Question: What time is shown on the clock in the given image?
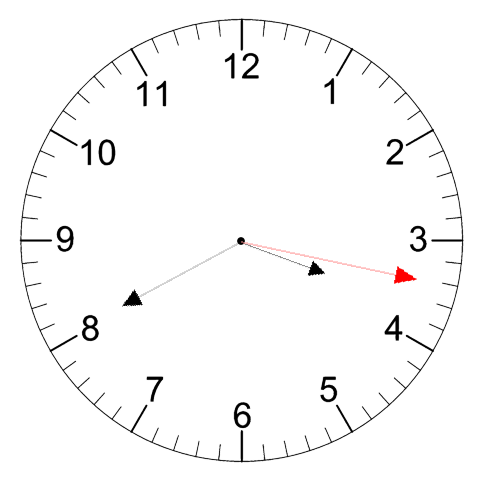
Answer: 03:40:17